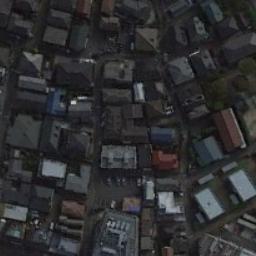
Label: residential